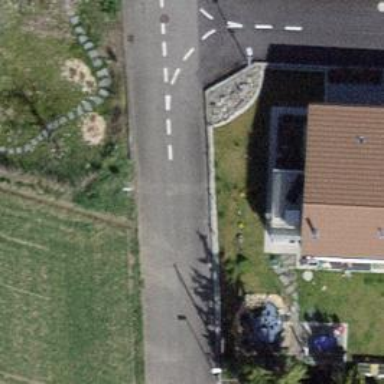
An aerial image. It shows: Hedge acting as barrier.